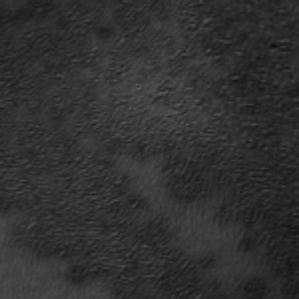
Label: frost